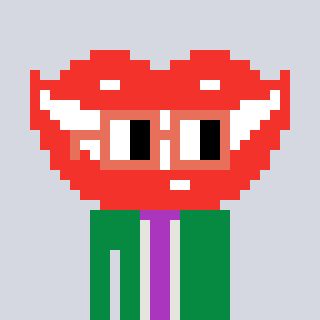
a pixel art character with square orange glasses, a smile-shaped head and a green-colored body on a cool background